一年级 · 立体几何学

) 形, $\square$ 的的每一个面都是 ( ) 形。
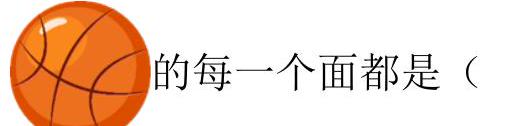
答案: 圆 长方